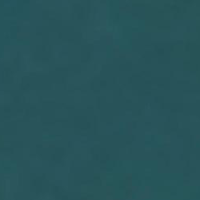
EUNIS habitat code: 14
Species observed at this site:
Corvus corone
Podiceps cristatus
Turdus philomelos
Fulica atra
Anas platyrhynchos
Chloris chloris
Larus canus
Aythya fuligula
Fringilla coelebs
Passer domesticus
Coloeus monedula
Sylvia atricapilla
Turdus merula
Chroicocephalus ridibundus
Phylloscopus collybita
Tachymarptis melba
Cygnus olor
Gallinula chloropus
Parus major
Erithacus rubecula
Columba livia